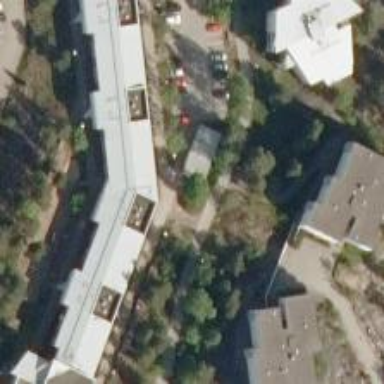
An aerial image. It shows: Footway tunnel passing through building.